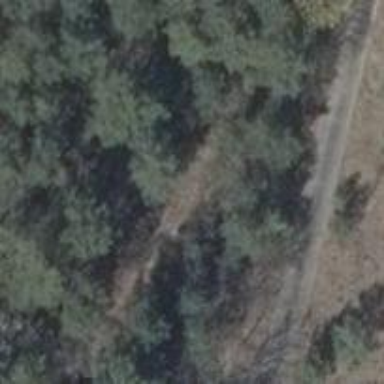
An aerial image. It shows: Disused railway spur.